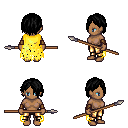
a pixel art fantasy rpg character, female body template, human, dark skin, yellow tattered cape, gold greaves, black bangs hairstyle, leather bracers, spear, four views (front, back, left, right), 2x2 character sprite sheet, small pixel art, hard edges, no anti-aliasing